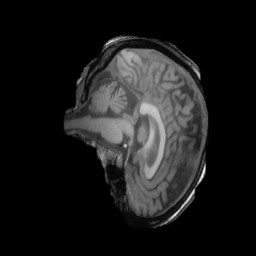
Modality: T1w
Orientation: sagittal
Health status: ill
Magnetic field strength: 3 T